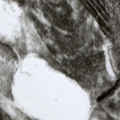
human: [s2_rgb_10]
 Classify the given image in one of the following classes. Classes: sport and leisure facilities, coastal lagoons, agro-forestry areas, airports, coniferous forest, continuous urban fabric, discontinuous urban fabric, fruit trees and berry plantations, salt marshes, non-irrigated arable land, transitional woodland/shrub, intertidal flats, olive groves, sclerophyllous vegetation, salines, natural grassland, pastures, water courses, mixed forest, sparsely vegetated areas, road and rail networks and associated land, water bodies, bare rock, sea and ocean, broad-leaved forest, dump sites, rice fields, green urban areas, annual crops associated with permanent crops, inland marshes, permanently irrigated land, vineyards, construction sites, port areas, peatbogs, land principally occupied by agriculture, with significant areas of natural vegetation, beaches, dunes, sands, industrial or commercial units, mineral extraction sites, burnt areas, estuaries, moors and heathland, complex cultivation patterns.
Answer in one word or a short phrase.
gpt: coniferous forest, mixed forest, transitional woodland/shrub, peatbogs